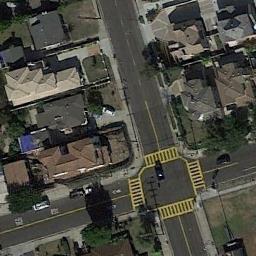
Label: intersection